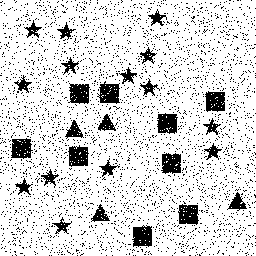
Squares: 9
Triangles: 4
Stars: 14
Total shapes: 27